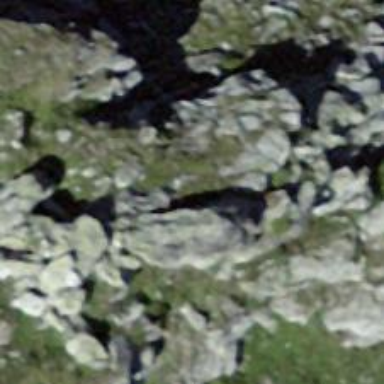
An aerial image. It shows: Cliff in nature.